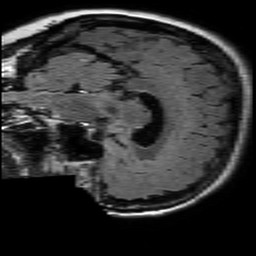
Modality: FLAIR
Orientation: sagittal
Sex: female
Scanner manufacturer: philips
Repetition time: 11 s
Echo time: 0.125 s